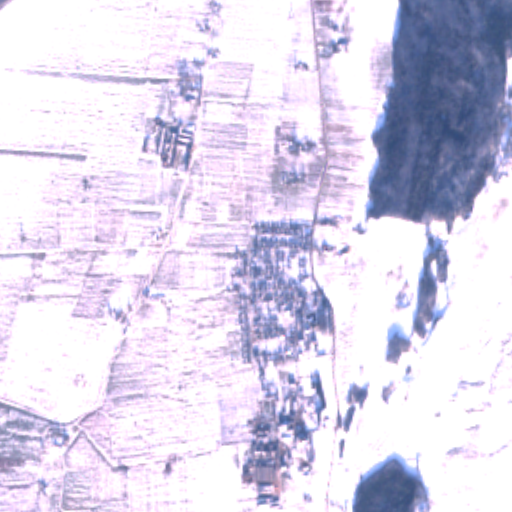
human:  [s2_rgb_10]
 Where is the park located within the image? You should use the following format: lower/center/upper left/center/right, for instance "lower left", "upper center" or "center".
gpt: The park is located in the lower center of the image.
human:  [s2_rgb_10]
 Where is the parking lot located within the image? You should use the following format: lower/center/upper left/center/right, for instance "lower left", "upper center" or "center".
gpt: The parking lot is located in the lower center of the image.
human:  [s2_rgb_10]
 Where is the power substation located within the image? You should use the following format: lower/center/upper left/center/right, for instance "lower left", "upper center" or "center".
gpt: The power substation is located in the upper center of the image.
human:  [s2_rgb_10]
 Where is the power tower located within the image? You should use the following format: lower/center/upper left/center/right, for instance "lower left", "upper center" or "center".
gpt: The power tower is located in the left of the image.
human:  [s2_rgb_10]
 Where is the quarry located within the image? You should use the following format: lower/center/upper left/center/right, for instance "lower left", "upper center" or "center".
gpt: There is no quarry in the image.